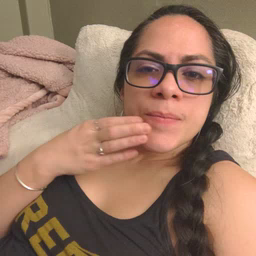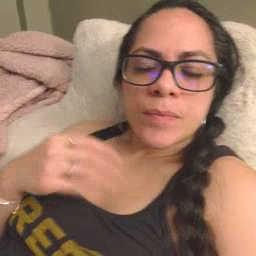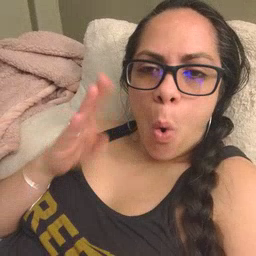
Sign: open